Echo time (TE): 2 ms
Repetition time (TR): 4.1 ms
Flip angle: 99 degrees
Bandwidth: 870 Hz
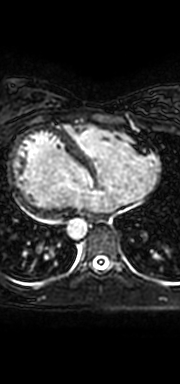
Patient age (years): 13
Disease severity: moderate
Diagnoses: ASD|VSD
Cardiac structures present: LV (left ventricle), RV (right ventricle), LA (left atrium), RA (right atrium), AO (aorta), PA (pulmonary artery), SVC (superior vena cava), IVC (inferior vena cava)